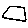
Label: square